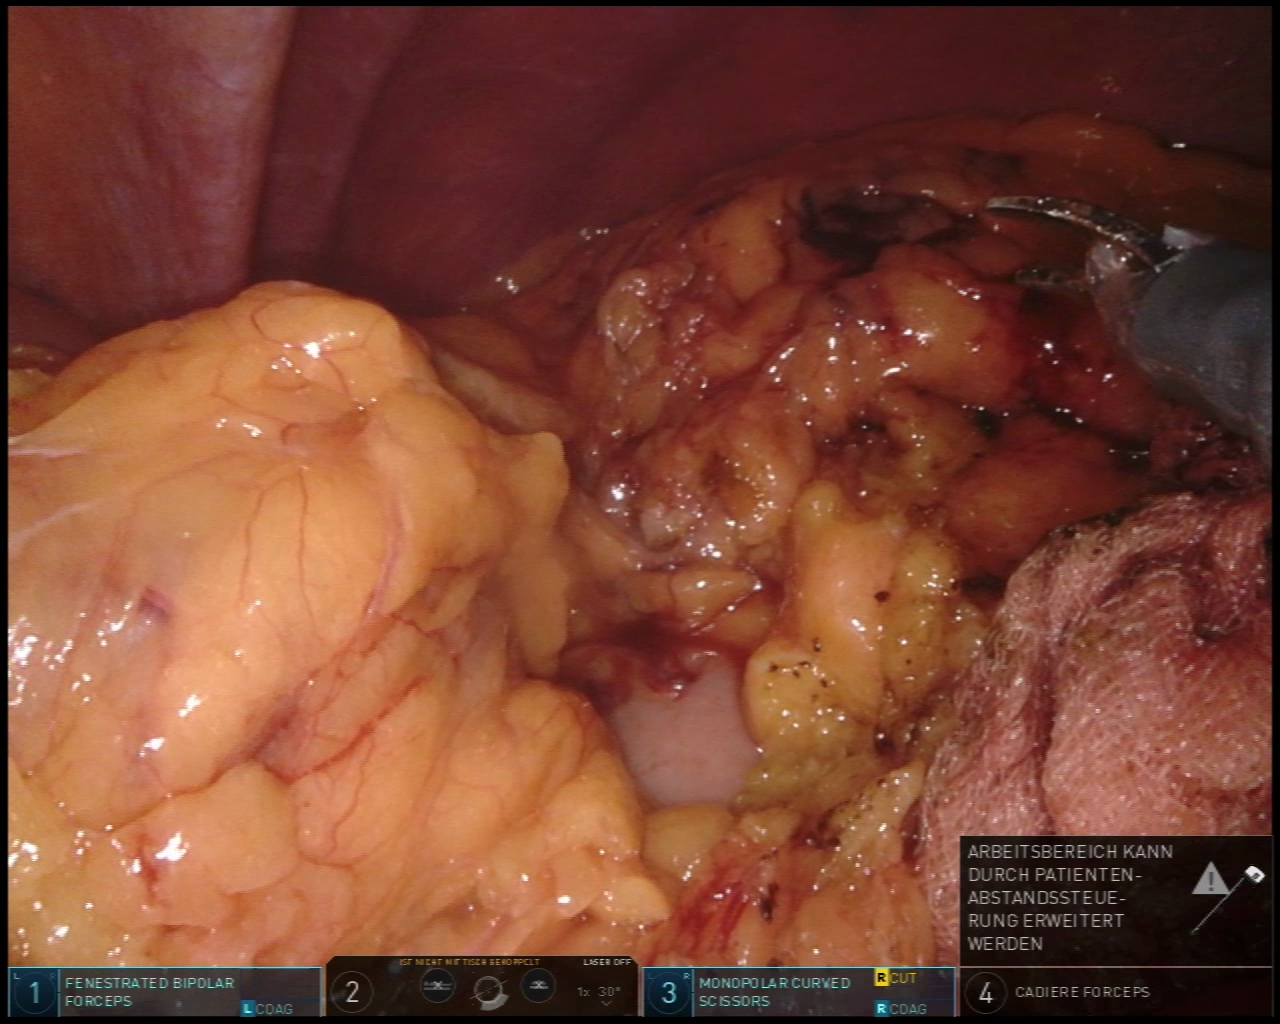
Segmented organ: stomach
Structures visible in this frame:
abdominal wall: yes
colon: no
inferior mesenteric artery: no
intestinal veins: no
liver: no
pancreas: no
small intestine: no
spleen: no
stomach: yes
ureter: no
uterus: no
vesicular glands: no